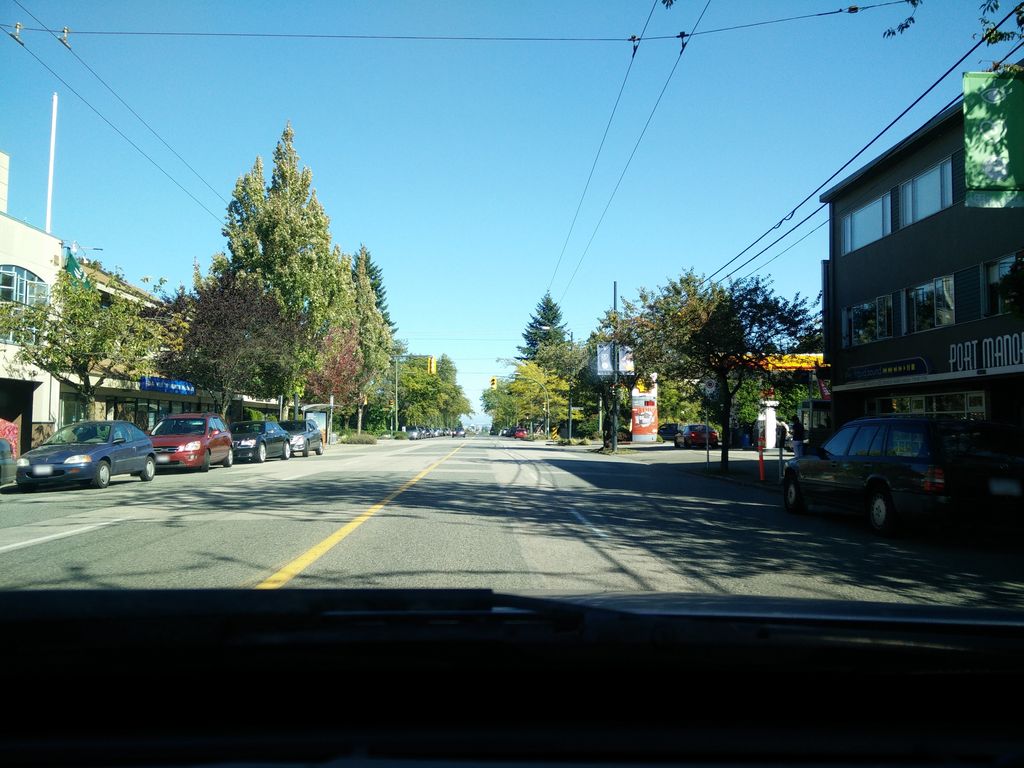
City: vancouver